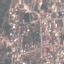
Land use / land cover class: Residential